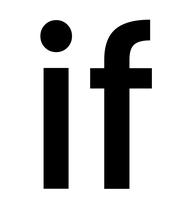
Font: Poppins-Medium